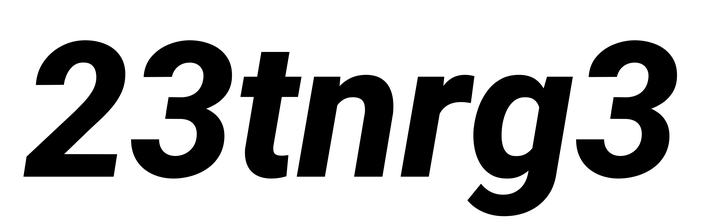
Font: Roboto-Italic_ExtraBold_Italic